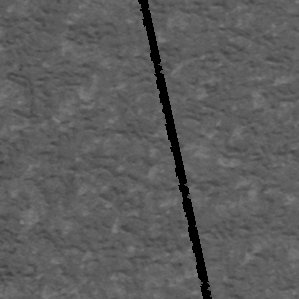
Label: frost